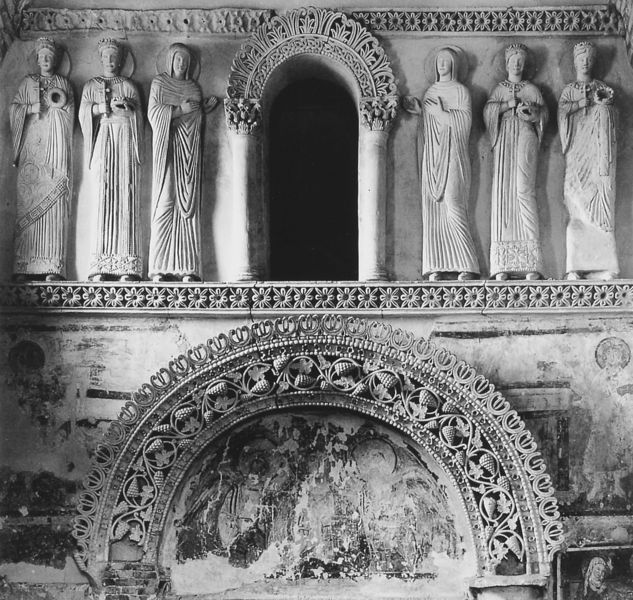
Titel: Cividale, S. Maria in Valle (sog. Tempietto longobardo)
Standort: Cividale, S. Maria in Valle (EU - I)
Schlagwörter: gott, frauen, menschen, ausschnitt, säulen, tür, blüten, muster, ornament, wand, falten, stein, hände, kirche, gewand, drei, gotik, krone, engel, ranken, skulptur, trauben, relief, bogen, italien, figuren, rundbogen, wein, detail, wandmalerei, tor, foto, eingang, nische, kreuz, schwarzweiß, kapitell, fries, portal, sims, heiligenschein, gesims, weintrauben, grab, apsis, rundbögen, romanik, heilige, fresko, sechs, heilig, tympanon, byzanz, jungfrauen, bauskulptur, rankwerk, heilih, rgotik, byzanthinisch, typmathon